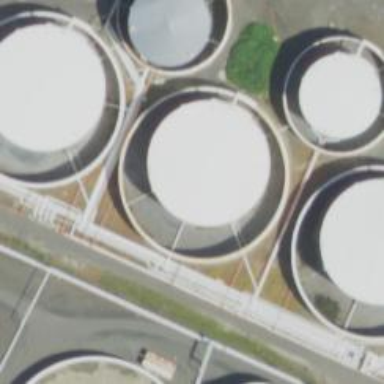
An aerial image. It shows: Storage tank which is man-made and housed in building.